Interaction volume radius: 5 \u00c5
Interaction volume height: 20 \u00c5
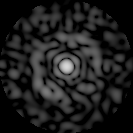
Disorder parameter: 0.8235